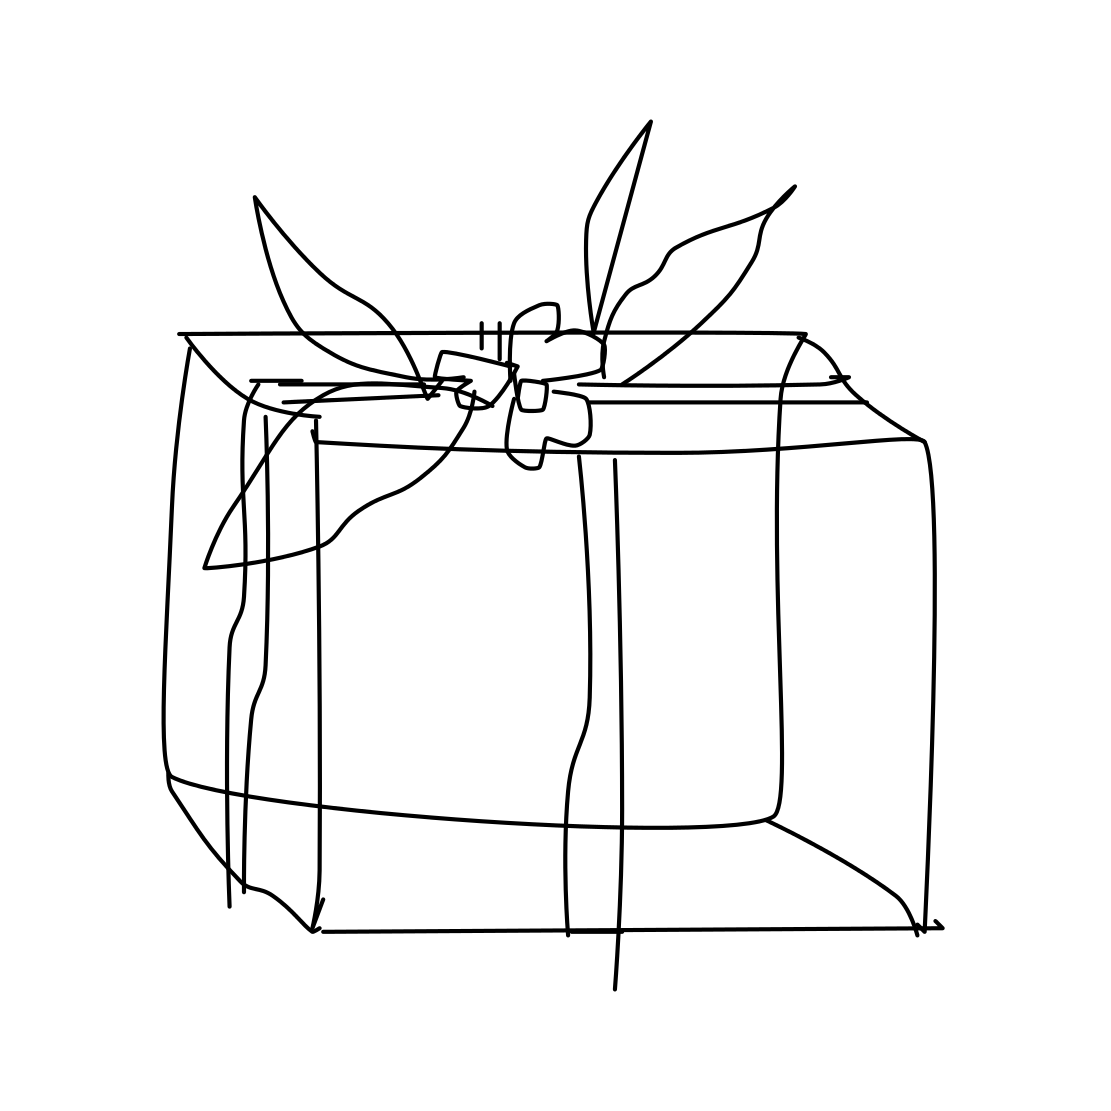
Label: present